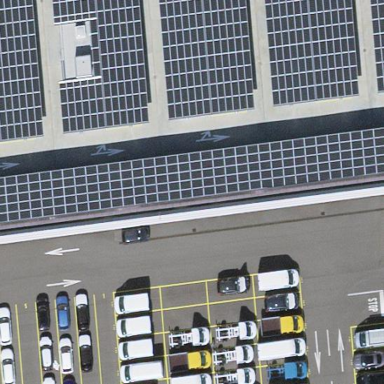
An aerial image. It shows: Solar photovoltaic panel generator.